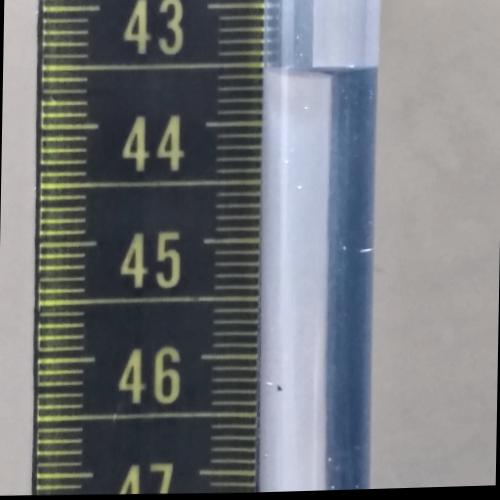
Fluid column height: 43.5 cm